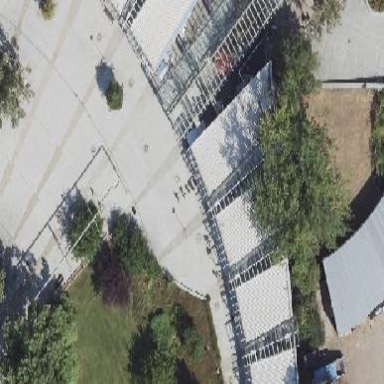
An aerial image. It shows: Roof with gabled shape made of glass. The orientation of the roof is along the building.